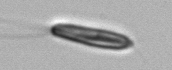
Label: Chrysochromulina